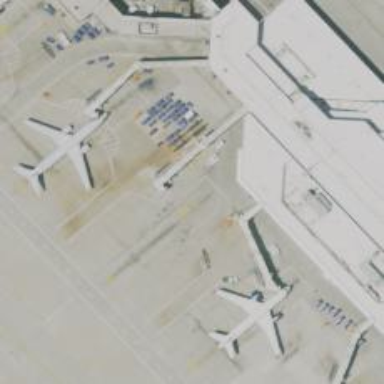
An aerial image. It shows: Jet bridge at the airport.